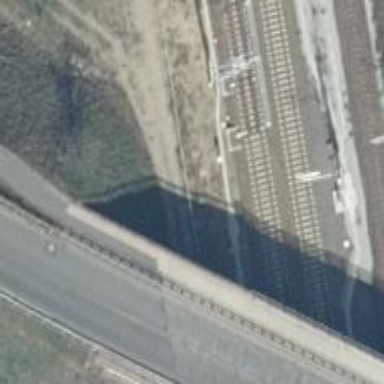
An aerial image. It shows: Railway switch.